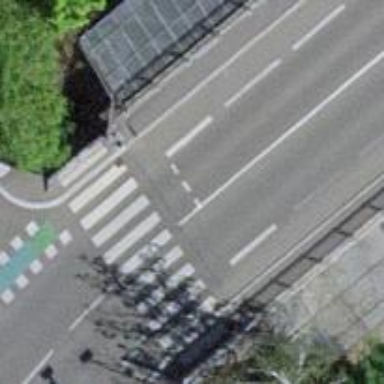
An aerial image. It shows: Cycleway bridge with asphalt surface.